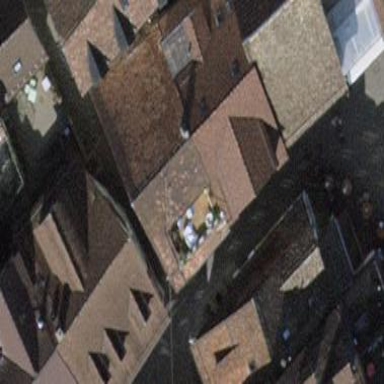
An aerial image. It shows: Building with gabled roof made of roof tiles.